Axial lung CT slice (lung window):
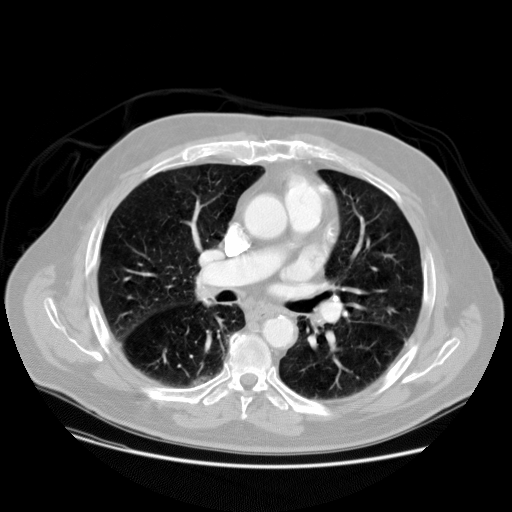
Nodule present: no